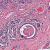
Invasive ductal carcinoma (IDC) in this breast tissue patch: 1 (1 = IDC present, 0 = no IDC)